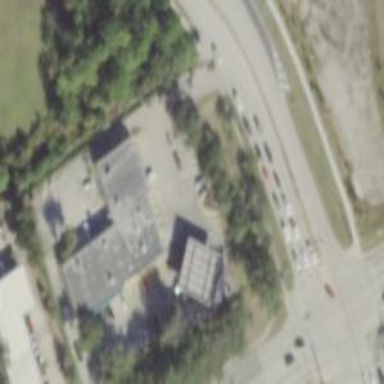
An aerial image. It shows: Convenience shop.